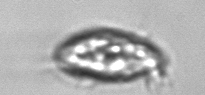
Label: Euplotes